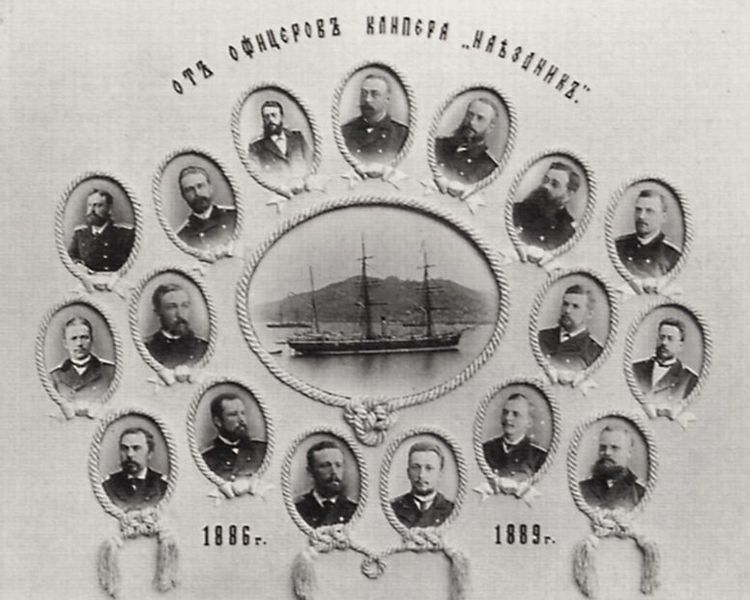
Titel: Aus dem Album "Die Pazifisch-Vladivostoker Militärflotte". Nagasaki.
Künstler: Japanischer Photograph
Schlagwörter: berg, dunkel, meer, wasser, menschen, see, grau, hell, hintergrund, köpfe, männer, schwarz, weiss, fest, bart, bärte, feier, wand, knoten, rahmen, bild, bildnis, portrait, porträt, schnur, oval, schornstein, schiff, schrift, segelboot, bilder, fotos, segelschiff, russland, masten, seile, tau, kordel, galerie, segeln, segler, foto, fotografie, seil, porträts, uniform, offizier, bildnisse, gruppenbild, portraits, ehre, zentrum, troddeln, kapitän, matrosen, marine, erinnerung, gefallene, jubiläum, offiziere, russisch, ehrung, andenken, ahnen, medaillons, besatzung, mannschaft, ahnengalerie, gruppenfoto, puschel, dreimaster, stammbaum, fotografien, kyrillisch, vorfahren, kriegsschiff, väter, album, kriegsgefallene, schiffsbesatzung, photographien, fotocollage, absolventen, bestazung, bootsleute, deimaster, ehrentafel, formell, kapitäne, medaillone, portaris, steuermann